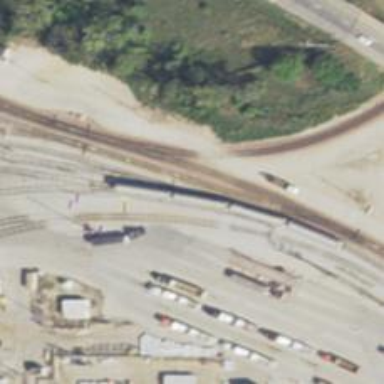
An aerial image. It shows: Rail spur service.